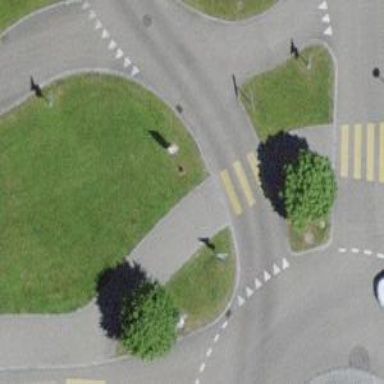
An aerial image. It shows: Uncontrolled zebra crossing with zebra markings.